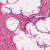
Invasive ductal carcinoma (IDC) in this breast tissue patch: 0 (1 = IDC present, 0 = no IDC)